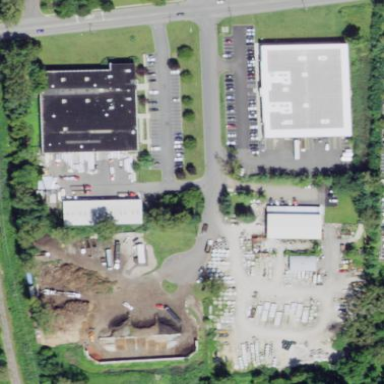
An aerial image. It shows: Commercial area.